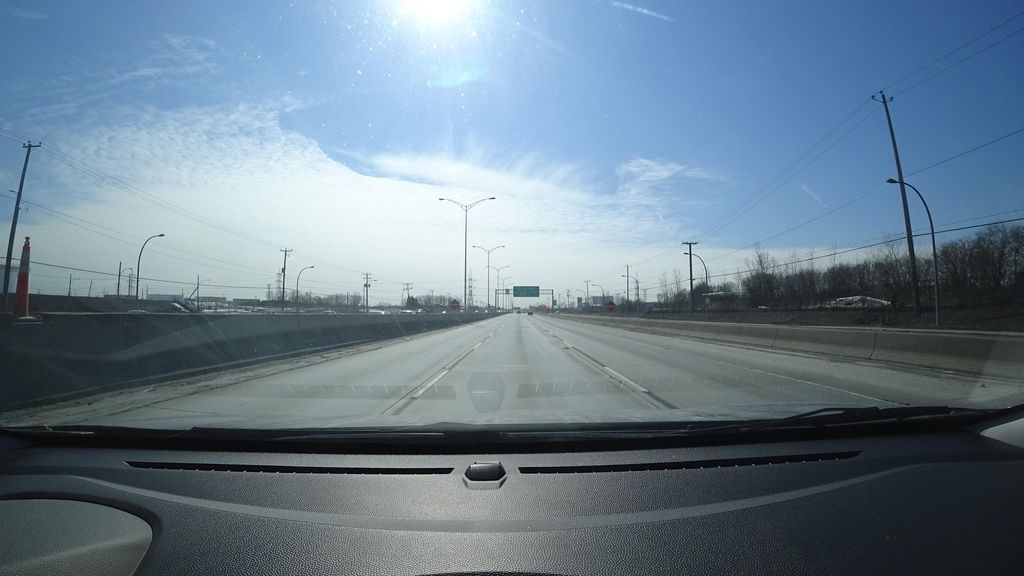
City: montreal